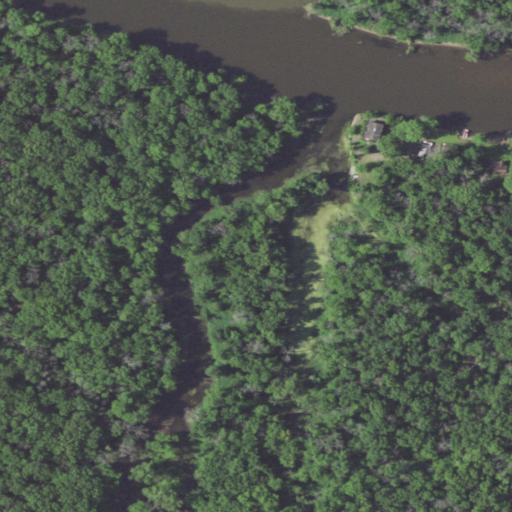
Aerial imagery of cape in Illinois named Essigs Point containing woody wetlands, open water, open development, and herbaceous wetlands